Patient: sex M, age 60
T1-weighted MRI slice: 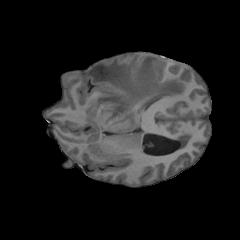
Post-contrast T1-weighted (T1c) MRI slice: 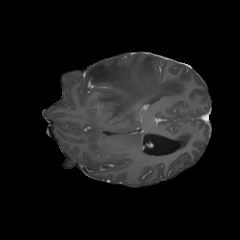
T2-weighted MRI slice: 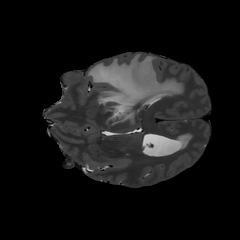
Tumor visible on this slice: yes
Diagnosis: Glioblastoma, IDH-wildtype
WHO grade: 4